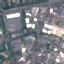
Label: Industrial